Question: I have simple Java Application and trying to create JAR to distribute using eclipse.

But when I look inside JAR it doesn't contain the test.txt file. I created JAR as Export>Runnable JAR File
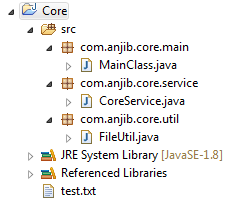
Answer: You need to put that file into one of your source folders (such as 'src'). Only those get copied into the jar file (by default).